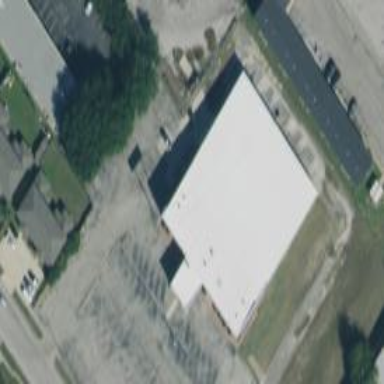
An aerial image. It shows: Building that houses bowling alley.